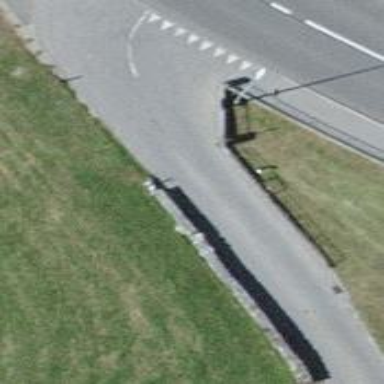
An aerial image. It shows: Dry stone wall barrier.